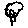
Label: tree